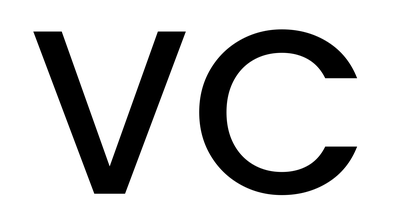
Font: Poppins-Medium